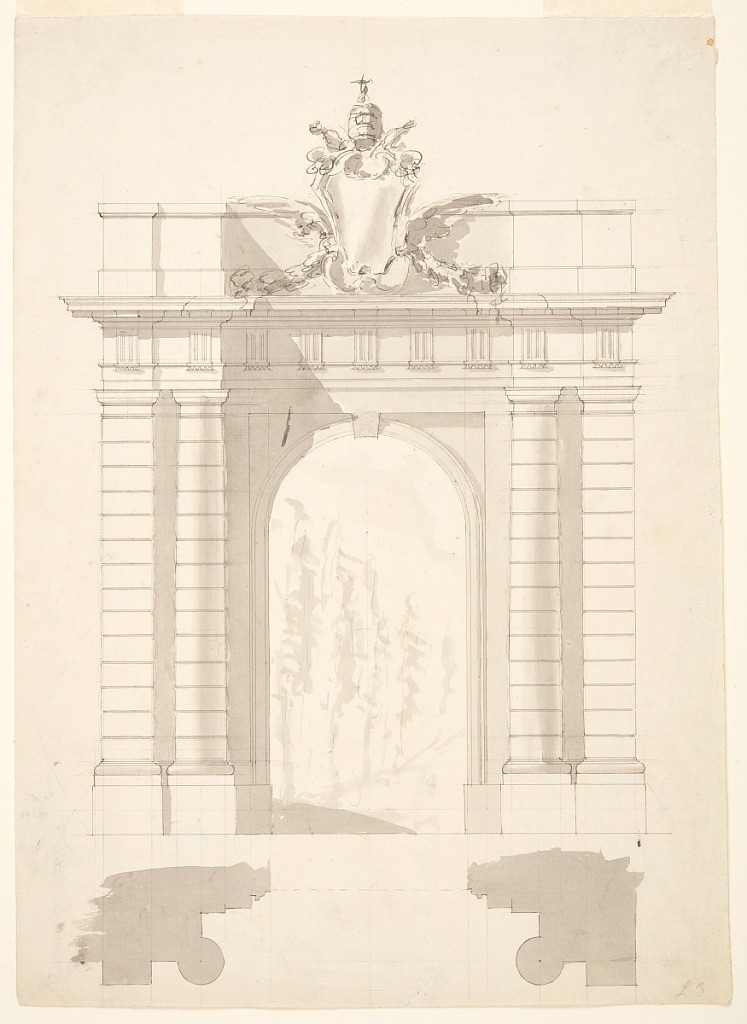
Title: Design for an Elevation and Plan of a Doorway Leading into a Park
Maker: Filippo Marchionni, Italian, 1732–1805
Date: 1750–75
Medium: Graphite, pen and black ink, brush and gray watercolor on laid paper
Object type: Drawing
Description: Vertical rectangle. At top, the elevation of a doorway. The doorframe is oblong; door opening has shape of semicircle. The entablature with a triglyph frieze projects laterally and is supported by an embedded column and pilaster on each side. The supports are Doric and consist of blocks and points. Above is an attic with a papal escutcheon in front of its central part with view of the park. Plan depicted at bottom.